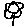
Label: flower